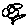
Label: flower